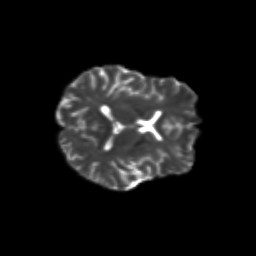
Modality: T2w
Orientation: axial
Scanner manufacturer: siemens
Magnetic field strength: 3 T
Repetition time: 9.2 s
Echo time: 0.084 s